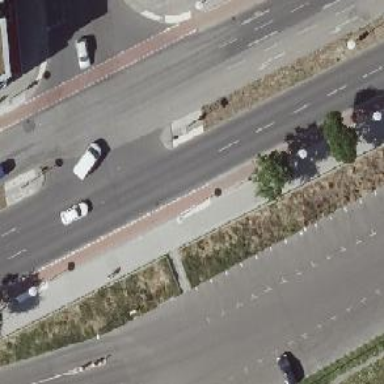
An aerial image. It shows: Asphalt footway with unmarked crossing.